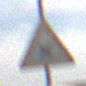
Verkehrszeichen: KreuzungOderEinmuendung
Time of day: Midday
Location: Outdoor (Nature)
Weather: PartlyCloudy
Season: NotSpecified
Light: Natural